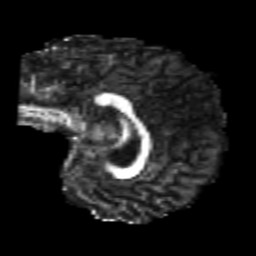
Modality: FA
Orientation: sagittal
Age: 24
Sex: male
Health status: healthy
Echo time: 0.074 s